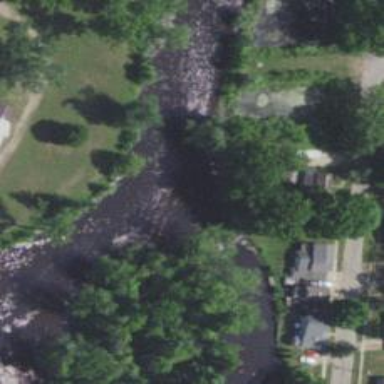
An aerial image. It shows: Weir along the waterway.